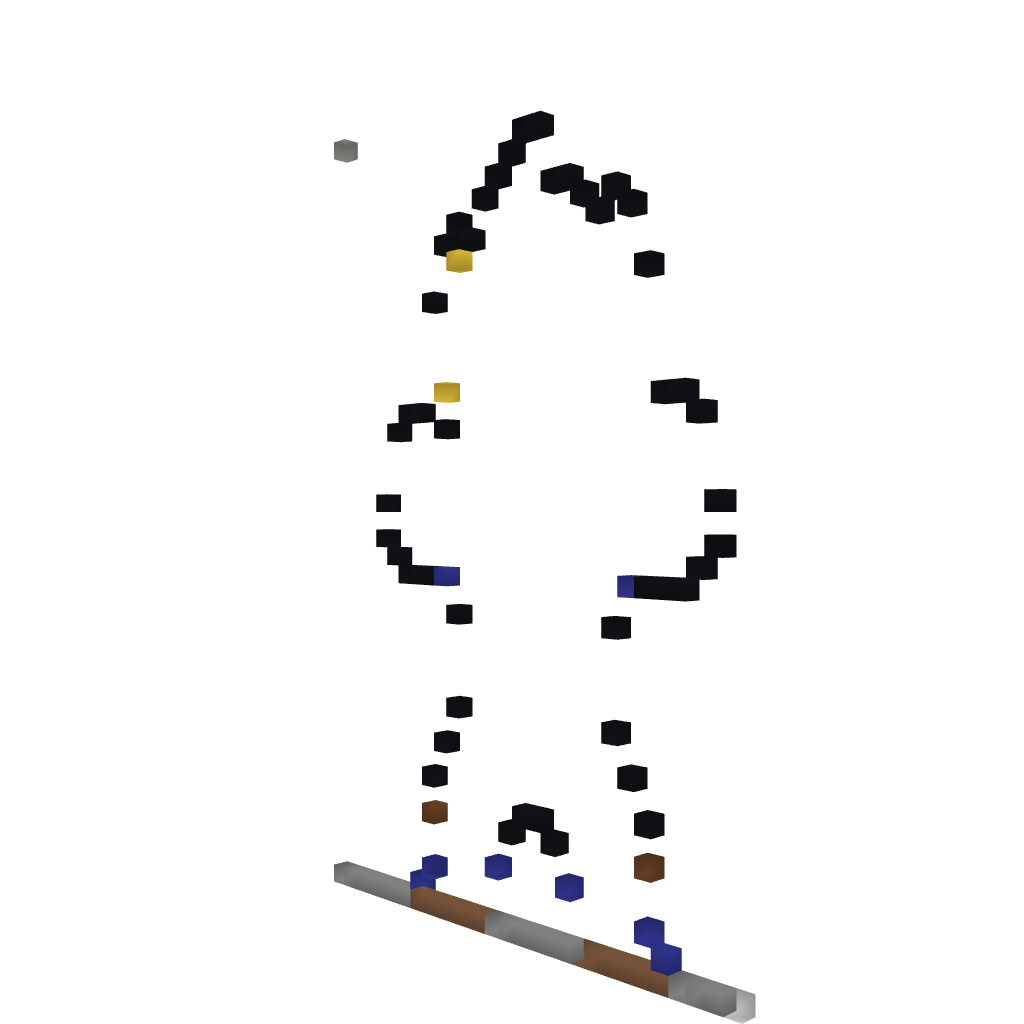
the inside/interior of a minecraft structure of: Goku SS